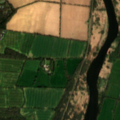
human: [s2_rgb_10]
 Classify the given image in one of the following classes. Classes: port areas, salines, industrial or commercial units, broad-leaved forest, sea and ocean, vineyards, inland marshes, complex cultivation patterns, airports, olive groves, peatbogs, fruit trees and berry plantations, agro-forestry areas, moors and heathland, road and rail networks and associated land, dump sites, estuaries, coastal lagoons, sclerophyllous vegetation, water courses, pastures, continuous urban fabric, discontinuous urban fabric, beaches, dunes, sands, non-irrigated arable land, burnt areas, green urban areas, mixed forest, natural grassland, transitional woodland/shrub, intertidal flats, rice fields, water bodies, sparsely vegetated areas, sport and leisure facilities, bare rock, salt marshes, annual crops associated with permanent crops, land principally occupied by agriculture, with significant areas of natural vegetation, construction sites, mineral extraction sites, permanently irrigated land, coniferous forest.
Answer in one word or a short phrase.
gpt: non-irrigated arable land, pastures, inland marshes, water courses